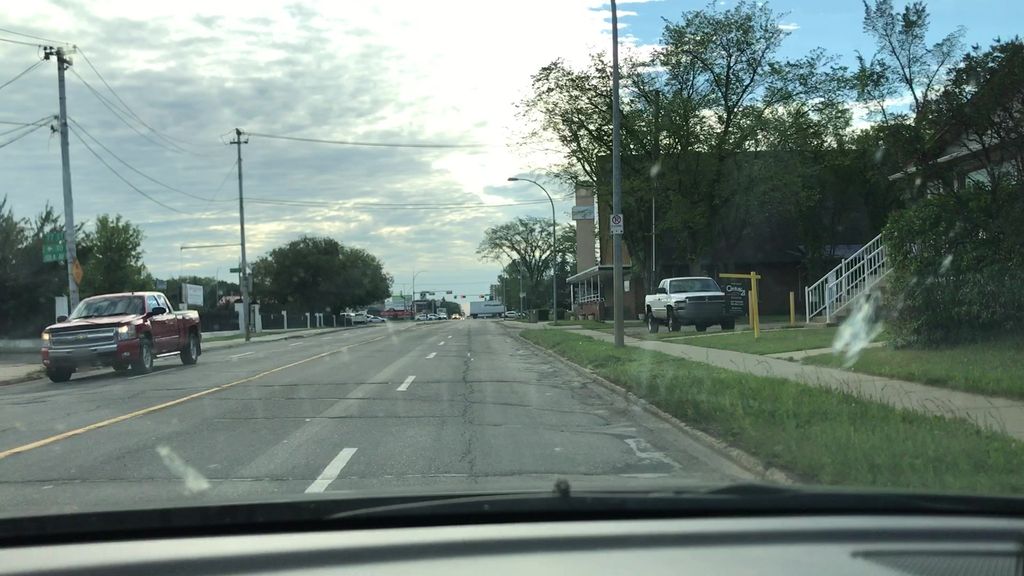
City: edmonton